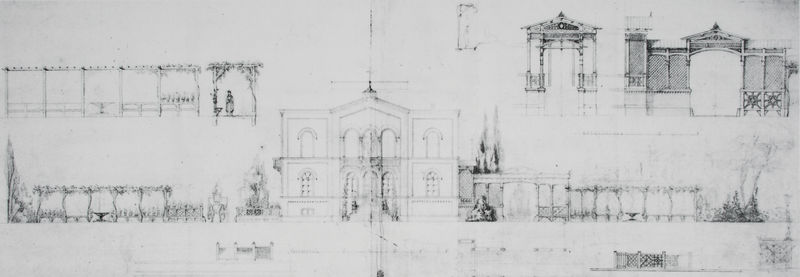
Titel: Plan für Königliche Villa an der Schwabinger Landstraße, München
Künstler: Friedrich von Gärtner
Standort: München
Institution: Architekturmuseum der Technischen Universität
Schlagwörter: baum, weiß, bäume, fenster, frau, grau, holz, schwarz, skizze, säulen, zeichnung, anlage, dach, gebäude, haus, park, schloss, zaun, alt, architektur, blass, mensch, büsche, gitter, kirche, figur, blatt, pflanzen, blas, frontal, brunnen, turm, garten, ranken, springbrunnen, zypressen, papier, ansicht, bogen, fassade, türen, giebel, grafik, graphik, gartenzaun, grünanlage, rundbogen, fahnenmast, treppe, arch, arches, architecture, church, columns, men, stairs, steps, white, window, wein, black, figures, old, sitting, windows, woman, symmetrie, paravent, flowers, tor, bögen, wände, eingang, gang, tusche, arkade, loggia, wohnhaus, offen, kreuz, palast, palazzo, kohle, symmetrisch, hinten, schwarzweiss, seite, bleistift, entwurf, arkaden, portal, tore, stadttor, villa, seiten, gesims, verwischt, anwesen, classic, tree, rundbögen, building, landscape, stall, trees, geschosse, plan, pavillon, bushes, garden, drawing, paper, entwürfe, laubengang, pavillion, shadow, sketch, spalier, woamn, querschnitt, bau, laube, monument, wings, details, fence, person, grundriss, palais, massstab, aufriss, bauplan, gänge, draft, wandelgang, elevation, facade, gate, gartenarchitektur, fountain, pläne, gartenhaus, pencil, pergola, gartenlaube, floorplan, technische zeichnung, bush, pavilion, pool, figure, shading, paint, zecihnung, spire, verblasst, vorn, faded, vines, diagram, entfaltung, fountains, architectural, cypress, gates, giebeln, fences, blueprint, yard, gazebo, fade, overhang, lattice, architectural elevation, espalier, foundtain, cipress